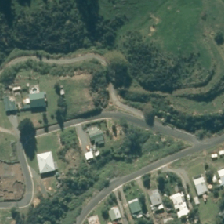
Land cover: urban_build_up